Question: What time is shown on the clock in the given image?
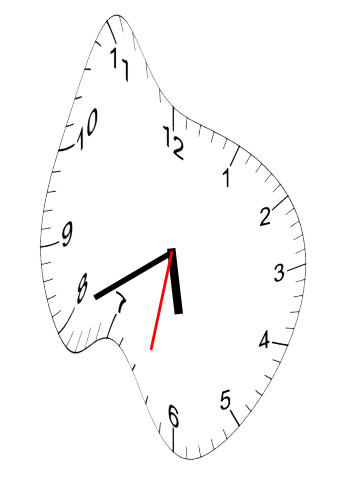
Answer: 05:40:32